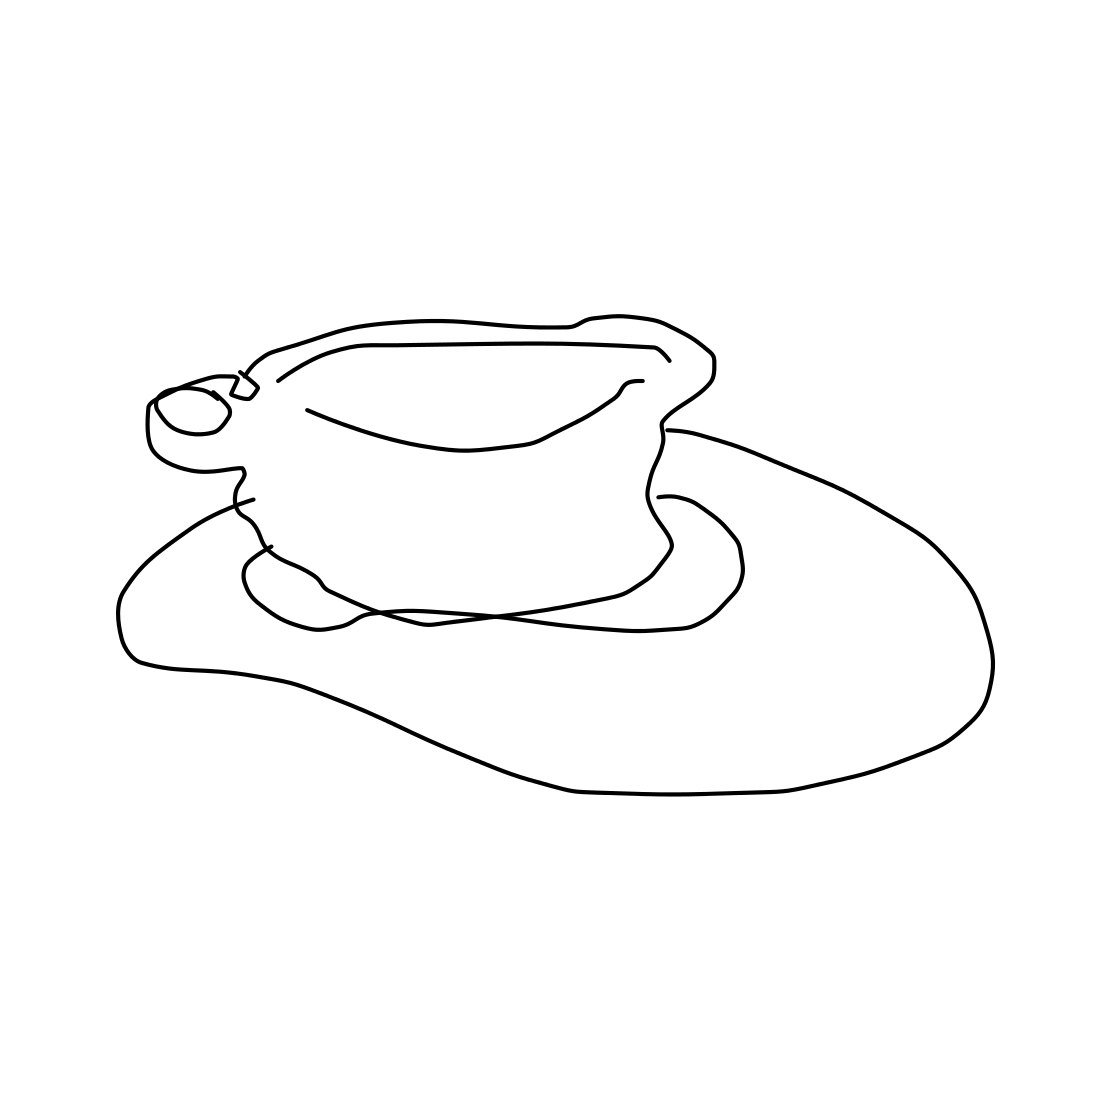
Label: teacup